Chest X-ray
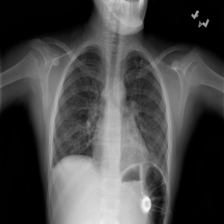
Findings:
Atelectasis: negative
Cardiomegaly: negative
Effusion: negative
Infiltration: negative
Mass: negative
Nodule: positive
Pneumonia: negative
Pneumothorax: negative
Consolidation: negative
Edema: negative
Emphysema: negative
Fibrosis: negative
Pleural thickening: negative
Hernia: negative